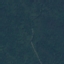
Label: Forest